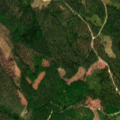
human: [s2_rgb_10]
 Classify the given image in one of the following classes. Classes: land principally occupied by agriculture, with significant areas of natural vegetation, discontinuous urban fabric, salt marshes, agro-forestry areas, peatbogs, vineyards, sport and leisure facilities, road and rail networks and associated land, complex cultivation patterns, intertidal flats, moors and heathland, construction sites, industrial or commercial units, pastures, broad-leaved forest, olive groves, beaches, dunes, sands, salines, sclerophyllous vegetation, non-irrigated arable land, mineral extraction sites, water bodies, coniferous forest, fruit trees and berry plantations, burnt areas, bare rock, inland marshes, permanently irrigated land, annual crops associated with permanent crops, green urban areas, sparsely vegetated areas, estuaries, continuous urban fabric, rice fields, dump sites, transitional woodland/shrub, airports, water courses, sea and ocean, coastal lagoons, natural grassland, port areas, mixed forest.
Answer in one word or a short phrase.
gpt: coniferous forest, mixed forest, transitional woodland/shrub